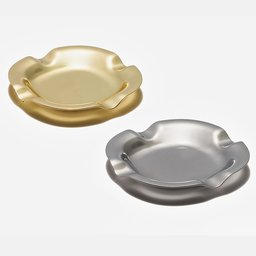
Label: decoration